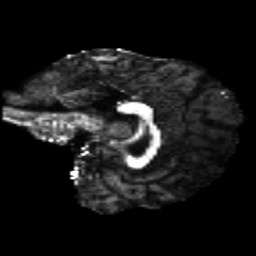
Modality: FA
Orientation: sagittal
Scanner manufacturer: siemens
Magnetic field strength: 3 T
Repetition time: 4.16 s
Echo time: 0.0806 s